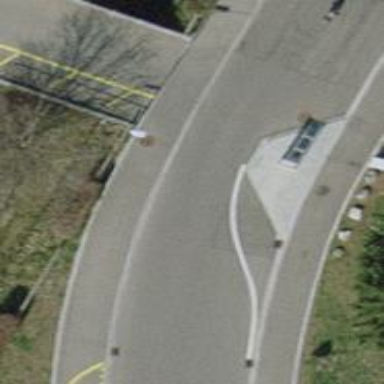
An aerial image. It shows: Traffic calming feature called choker.